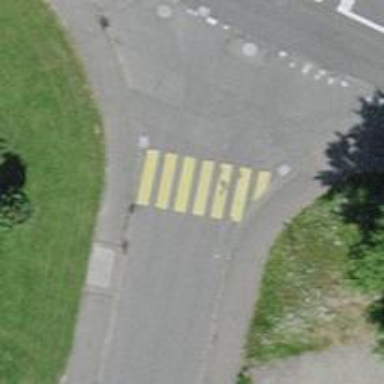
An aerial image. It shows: Uncontrolled zebra crossing on the road.